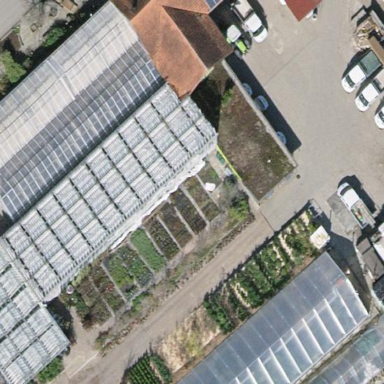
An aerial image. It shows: Area dedicated to greenhouse horticulture.